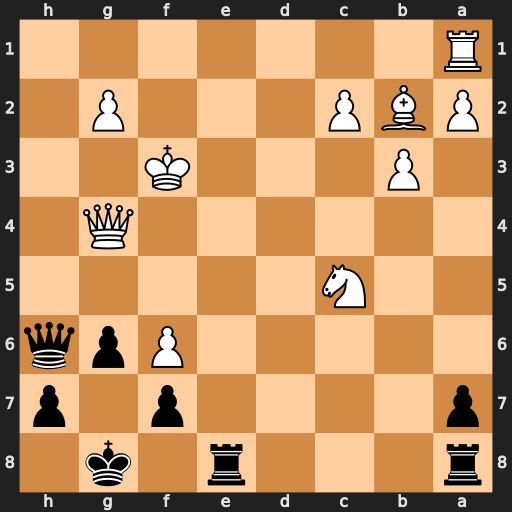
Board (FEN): r3r1k1/p4p1p/5Ppq/2N5/6Q1/1P3K2/PBP3P1/R7
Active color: b
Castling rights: -
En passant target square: -
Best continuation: Qe3#